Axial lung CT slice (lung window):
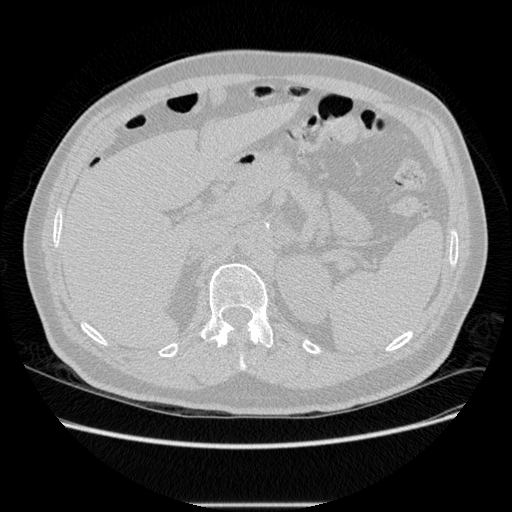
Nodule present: no